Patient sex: F
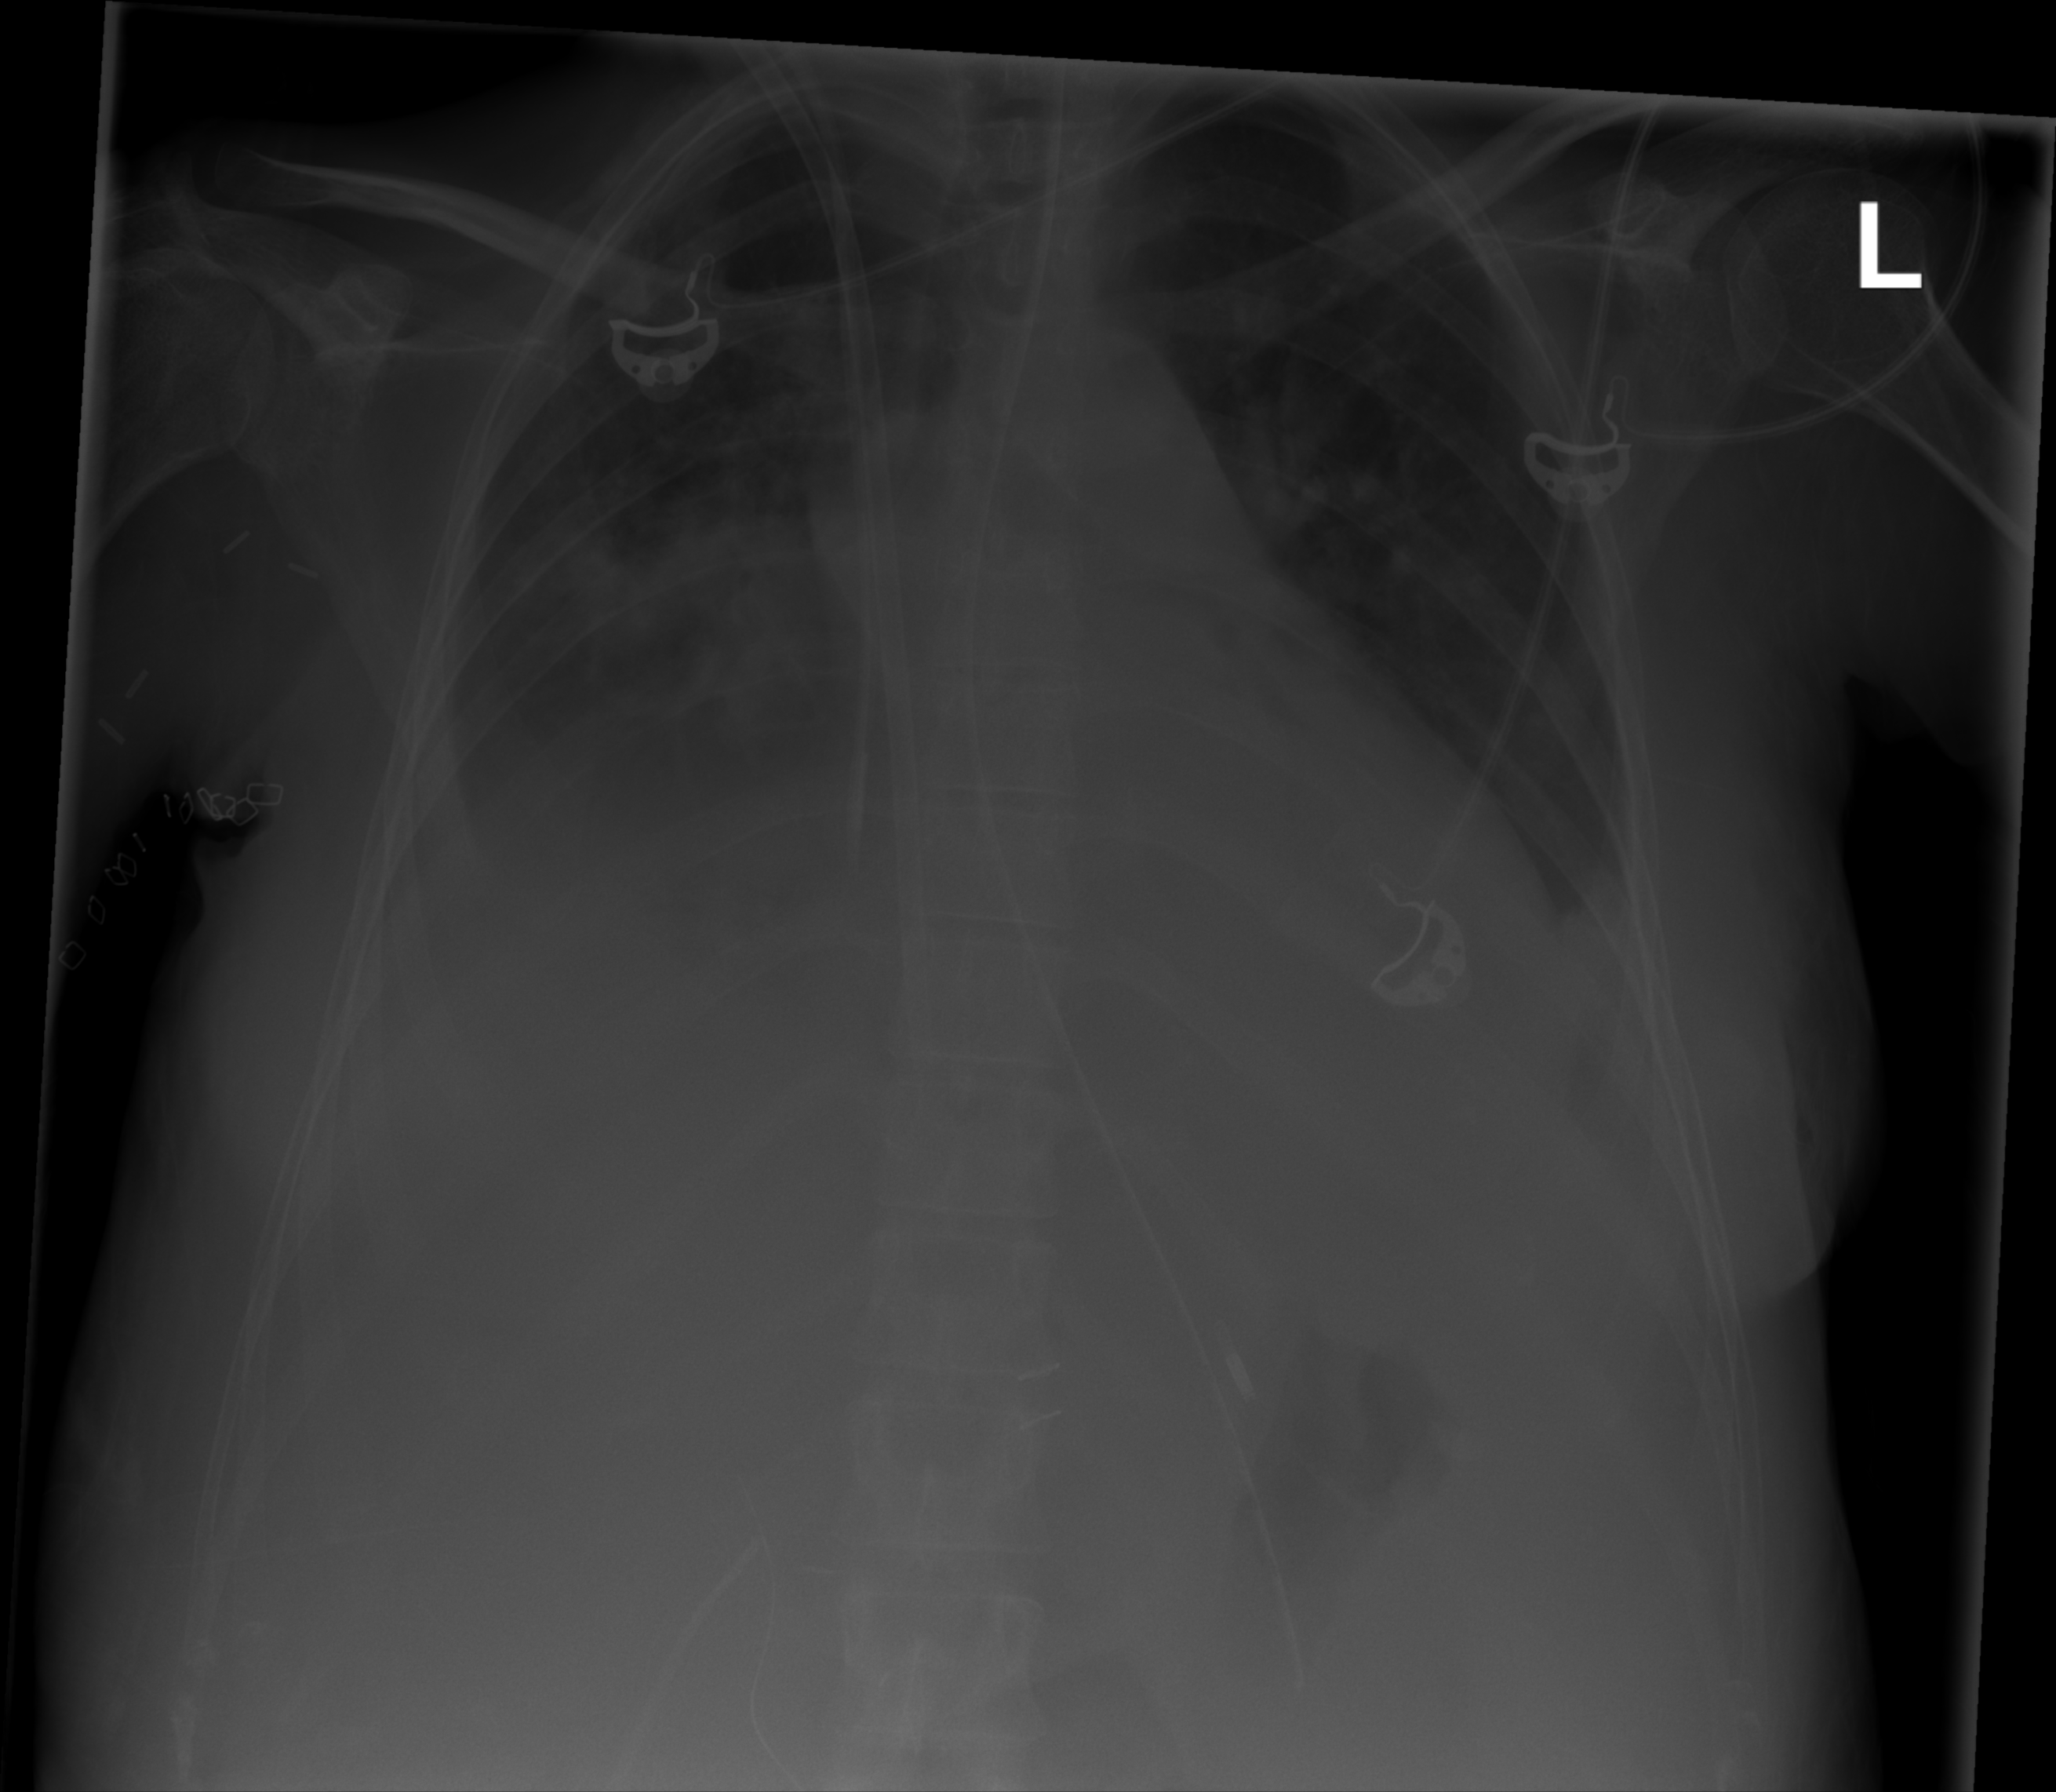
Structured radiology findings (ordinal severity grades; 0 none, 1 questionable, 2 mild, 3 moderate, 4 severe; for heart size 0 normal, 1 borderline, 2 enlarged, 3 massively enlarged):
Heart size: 2
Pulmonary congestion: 0
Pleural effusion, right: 3
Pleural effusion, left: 2
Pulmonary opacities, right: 2
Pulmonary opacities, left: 0
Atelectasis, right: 3
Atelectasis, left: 2